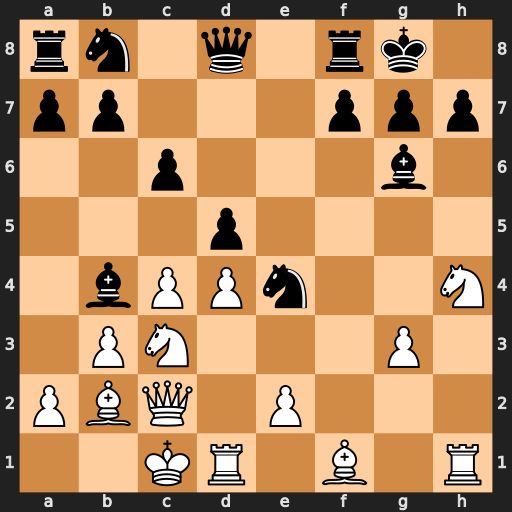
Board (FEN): rn1q1rk1/pp3ppp/2p3b1/3p4/1bPPn2N/1PN3P1/PBQ1P3/2KR1B1R
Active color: w
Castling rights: -
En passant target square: -
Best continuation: Nxg6 fxg6 Nxe4